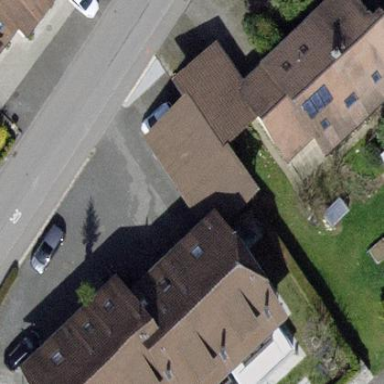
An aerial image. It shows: Carport structure.